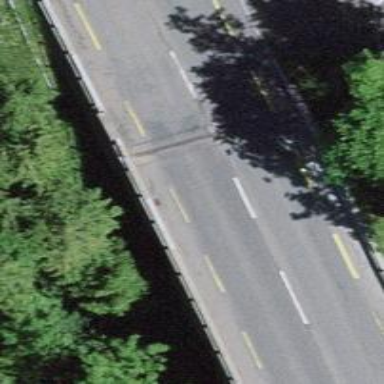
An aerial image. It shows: Primary highway bridge with asphalt surface. It includes designated lane for cyclists.